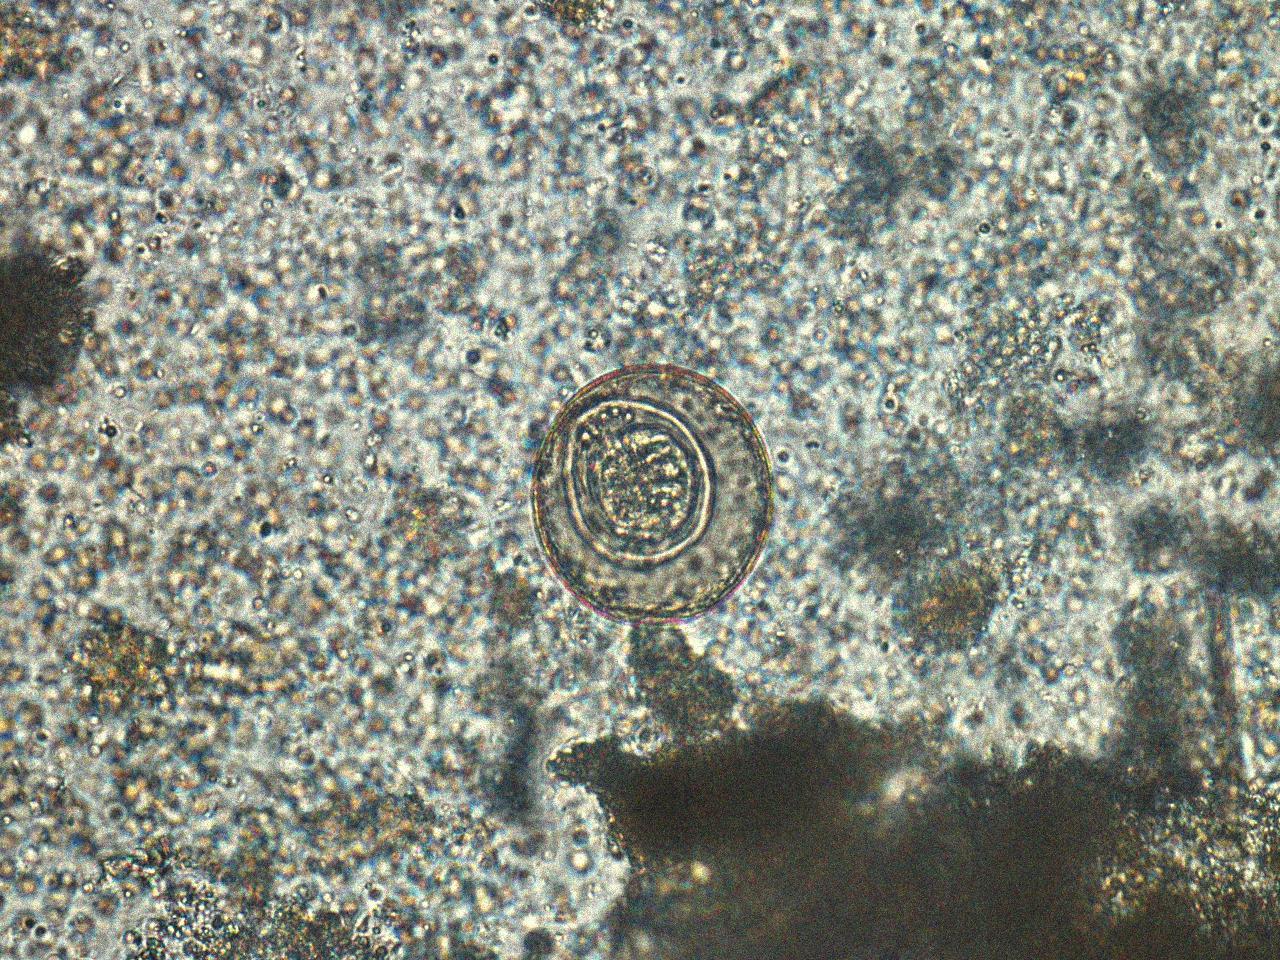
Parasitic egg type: Hymenolepis diminuta